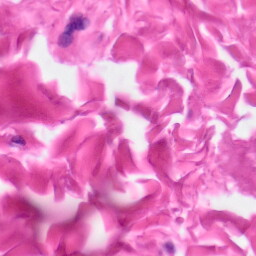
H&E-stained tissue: Skin